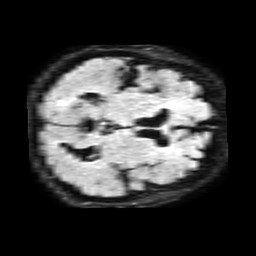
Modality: FLAIR
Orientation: axial
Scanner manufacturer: philips
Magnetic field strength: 1.5 T
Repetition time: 6 s
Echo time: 0.1036 s